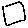
Label: square